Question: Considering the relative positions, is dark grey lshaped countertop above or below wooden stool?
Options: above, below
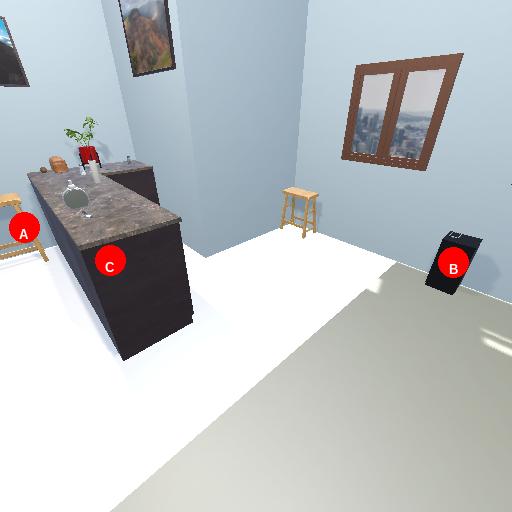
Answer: above